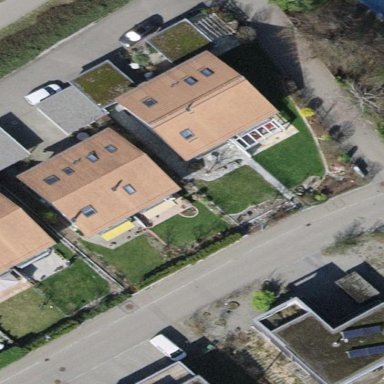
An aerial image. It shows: Semi-detached house.